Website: apple
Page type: stored-credit-cards
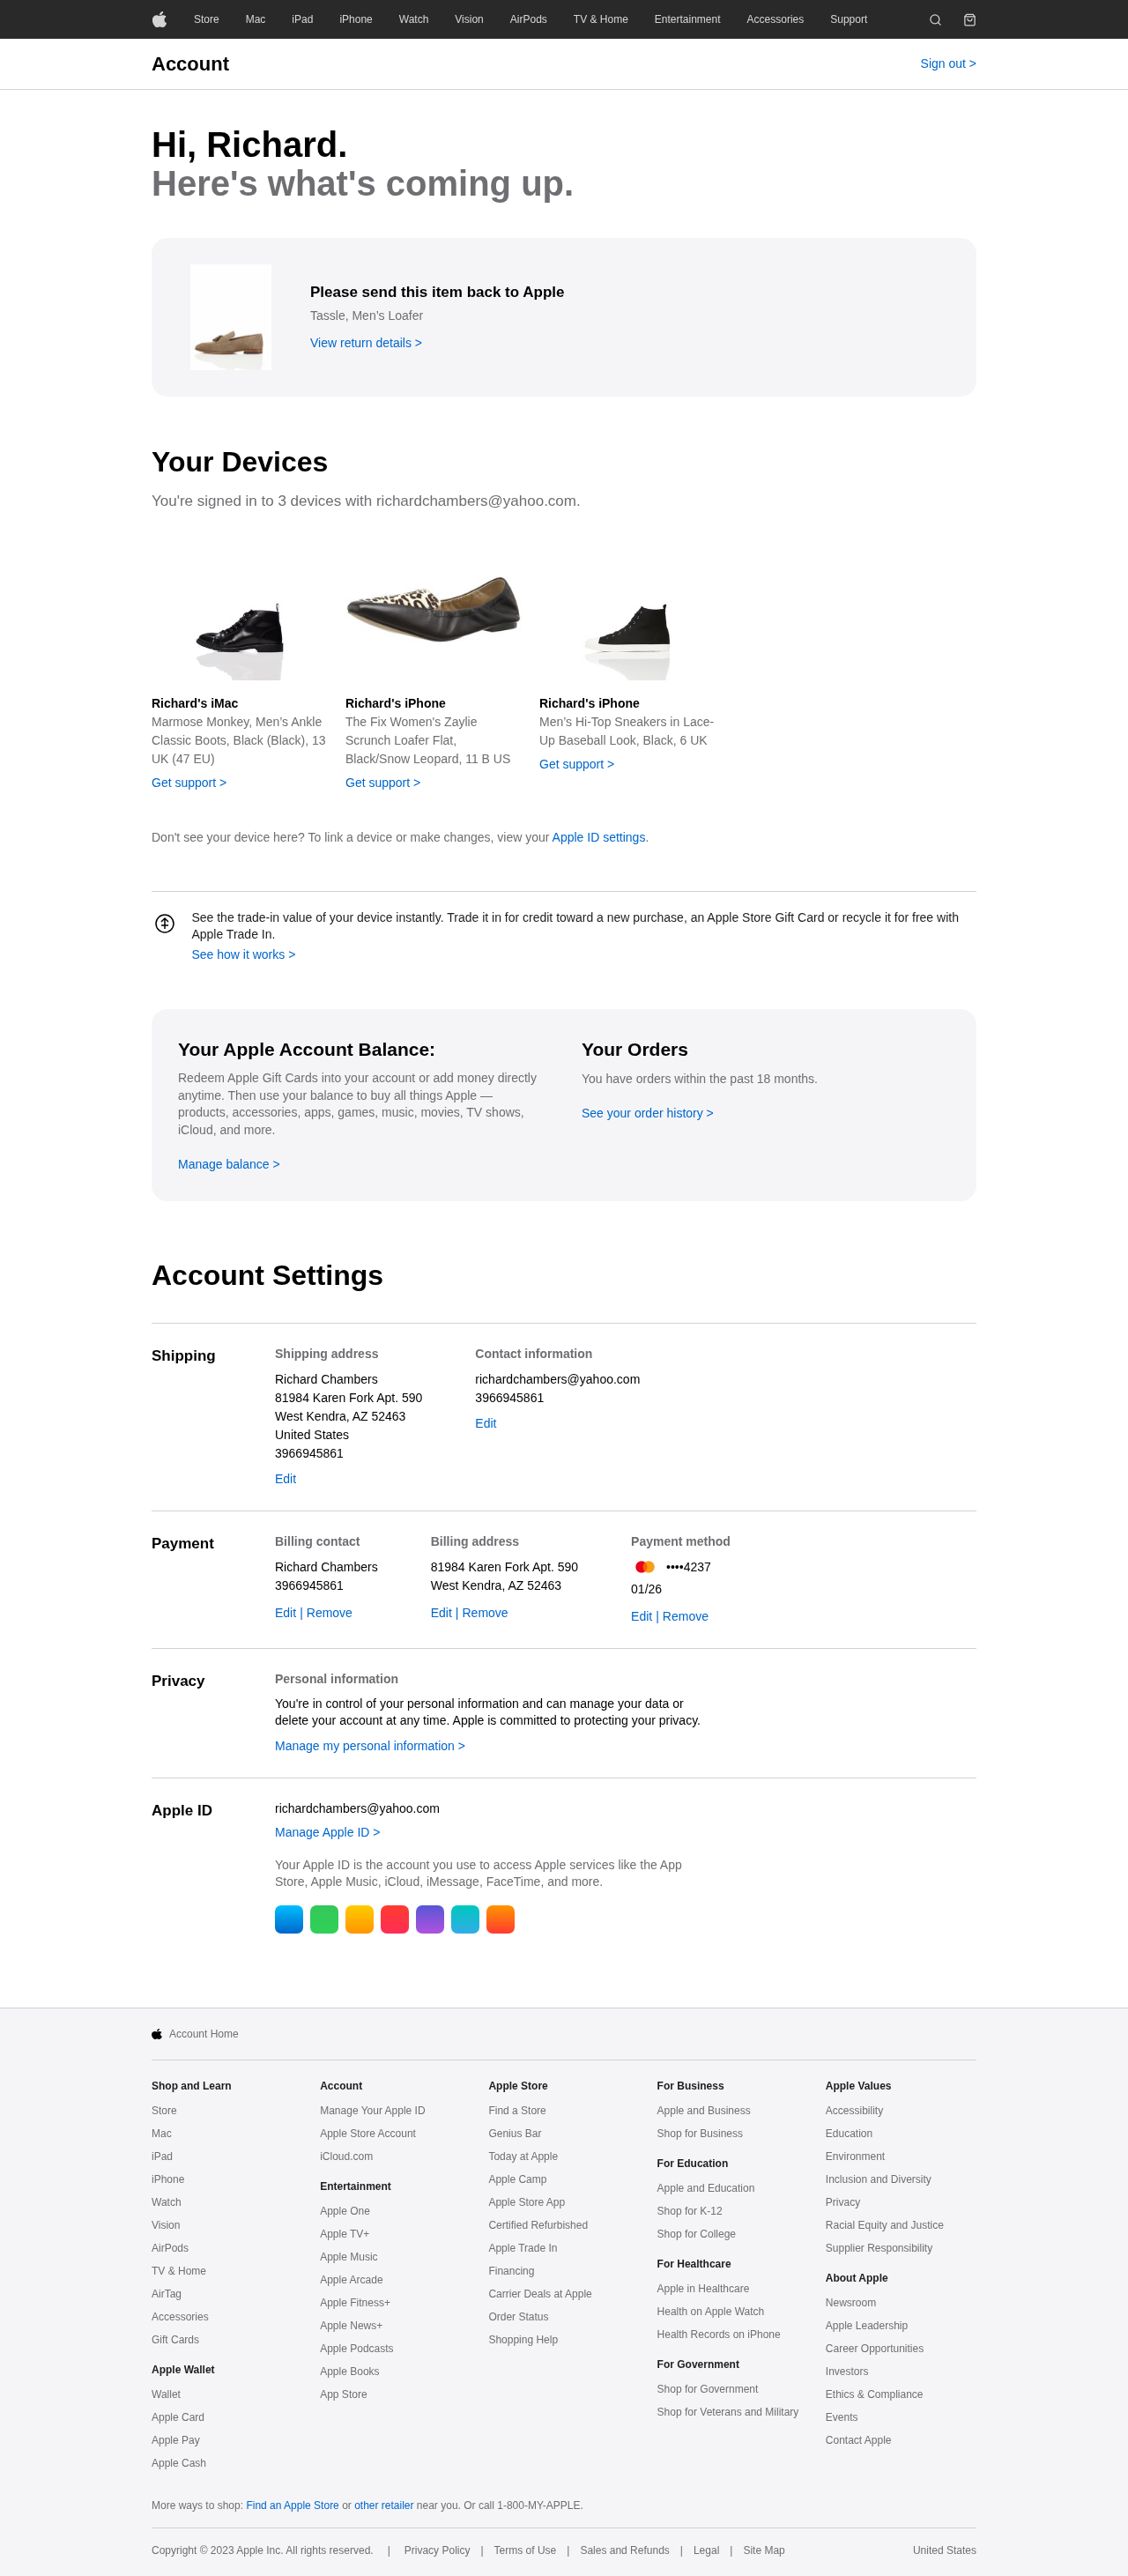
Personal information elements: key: PII_CARD_EXPIRY
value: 01/26
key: PII_CARD_LAST4
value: ••••4237
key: PII_CITY_STATE_ZIP
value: West Kendra, AZ 52463
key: PII_COUNTRY
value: United States
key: PII_EMAIL
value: richardchambers@yahoo.com
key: PII_FIRSTNAME
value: Richard
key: PII_FULLNAME
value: Richard Chambers
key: PII_PHONE
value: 3966945861
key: PII_STREET
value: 81984 Karen Fork Apt. 590
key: PII_FIRSTNAME2
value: Richard
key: PII_FIRSTNAME3
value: Richard
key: PII_EMAIL2
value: richardchambers@yahoo.com
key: PII_PHONE2
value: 3966945861
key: PII_FULLNAME2
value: Richard Chambers
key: PII_PHONE3
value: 3966945861
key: PII_STREET2
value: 81984 Karen Fork Apt. 590
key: PII_CITY_STATE_ZIP2
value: West Kendra, AZ 52463
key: PII_EMAIL3
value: richardchambers@yahoo.com
Product elements: key: PRODUCT1_NAME
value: Tassle, Men’s Loafer
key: PRODUCT2_NAME
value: Marmose Monkey, Men’s Ankle Classic Boots, Black (Black), 13 UK (47 EU)
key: PRODUCT3_NAME
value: The Fix Women's Zaylie Scrunch Loafer Flat, Black/Snow Leopard, 11 B US
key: PRODUCT4_NAME
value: Men’s Hi-Top Sneakers in Lace-Up Baseball Look, Black, 6 UK